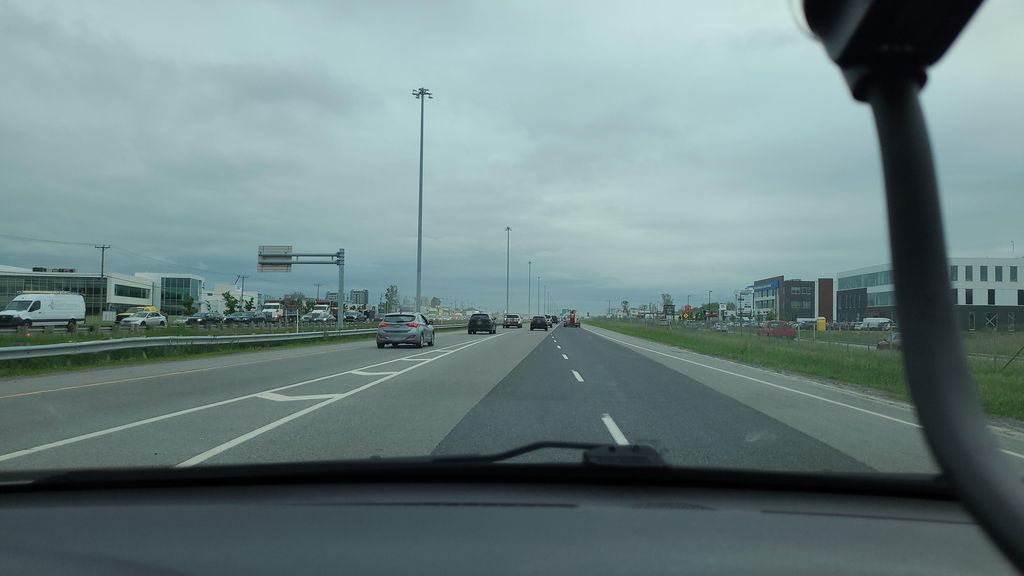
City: montreal